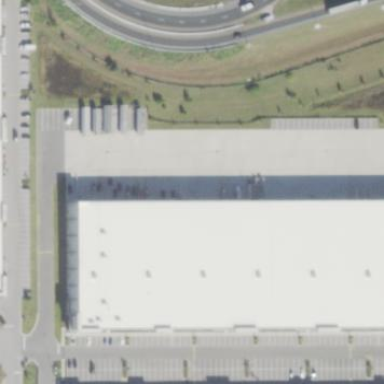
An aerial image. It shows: Warehouse.